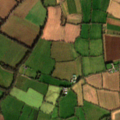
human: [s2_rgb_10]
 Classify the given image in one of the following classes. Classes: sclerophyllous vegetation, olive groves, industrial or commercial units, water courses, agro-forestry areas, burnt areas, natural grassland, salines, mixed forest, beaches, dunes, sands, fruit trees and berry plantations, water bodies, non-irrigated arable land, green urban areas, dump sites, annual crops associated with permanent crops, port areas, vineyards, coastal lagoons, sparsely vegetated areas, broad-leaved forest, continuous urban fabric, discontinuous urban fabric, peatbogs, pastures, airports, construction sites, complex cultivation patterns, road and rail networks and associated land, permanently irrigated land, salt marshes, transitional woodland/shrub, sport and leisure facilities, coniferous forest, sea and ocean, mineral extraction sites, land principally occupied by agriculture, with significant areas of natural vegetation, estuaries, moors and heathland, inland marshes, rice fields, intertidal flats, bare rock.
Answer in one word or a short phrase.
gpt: non-irrigated arable land, pastures